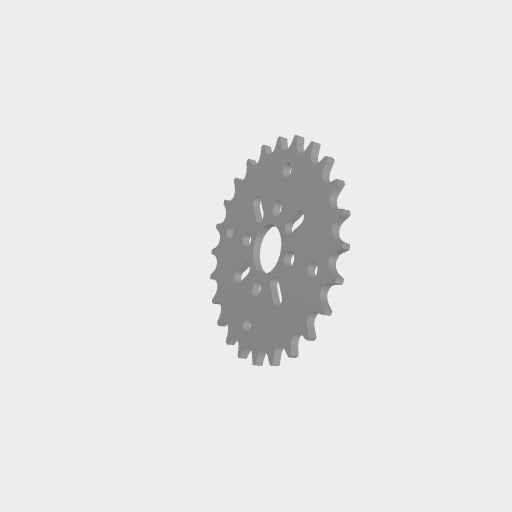
Part: HubMountAcetalSprocket24T